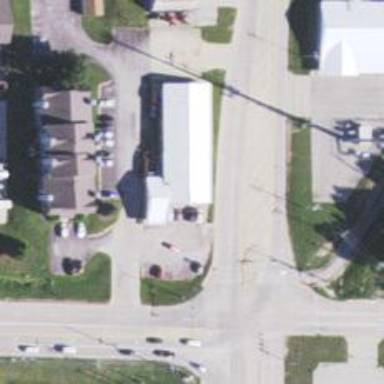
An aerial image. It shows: Convenience shop.